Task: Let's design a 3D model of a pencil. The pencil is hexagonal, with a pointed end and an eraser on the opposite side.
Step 102:
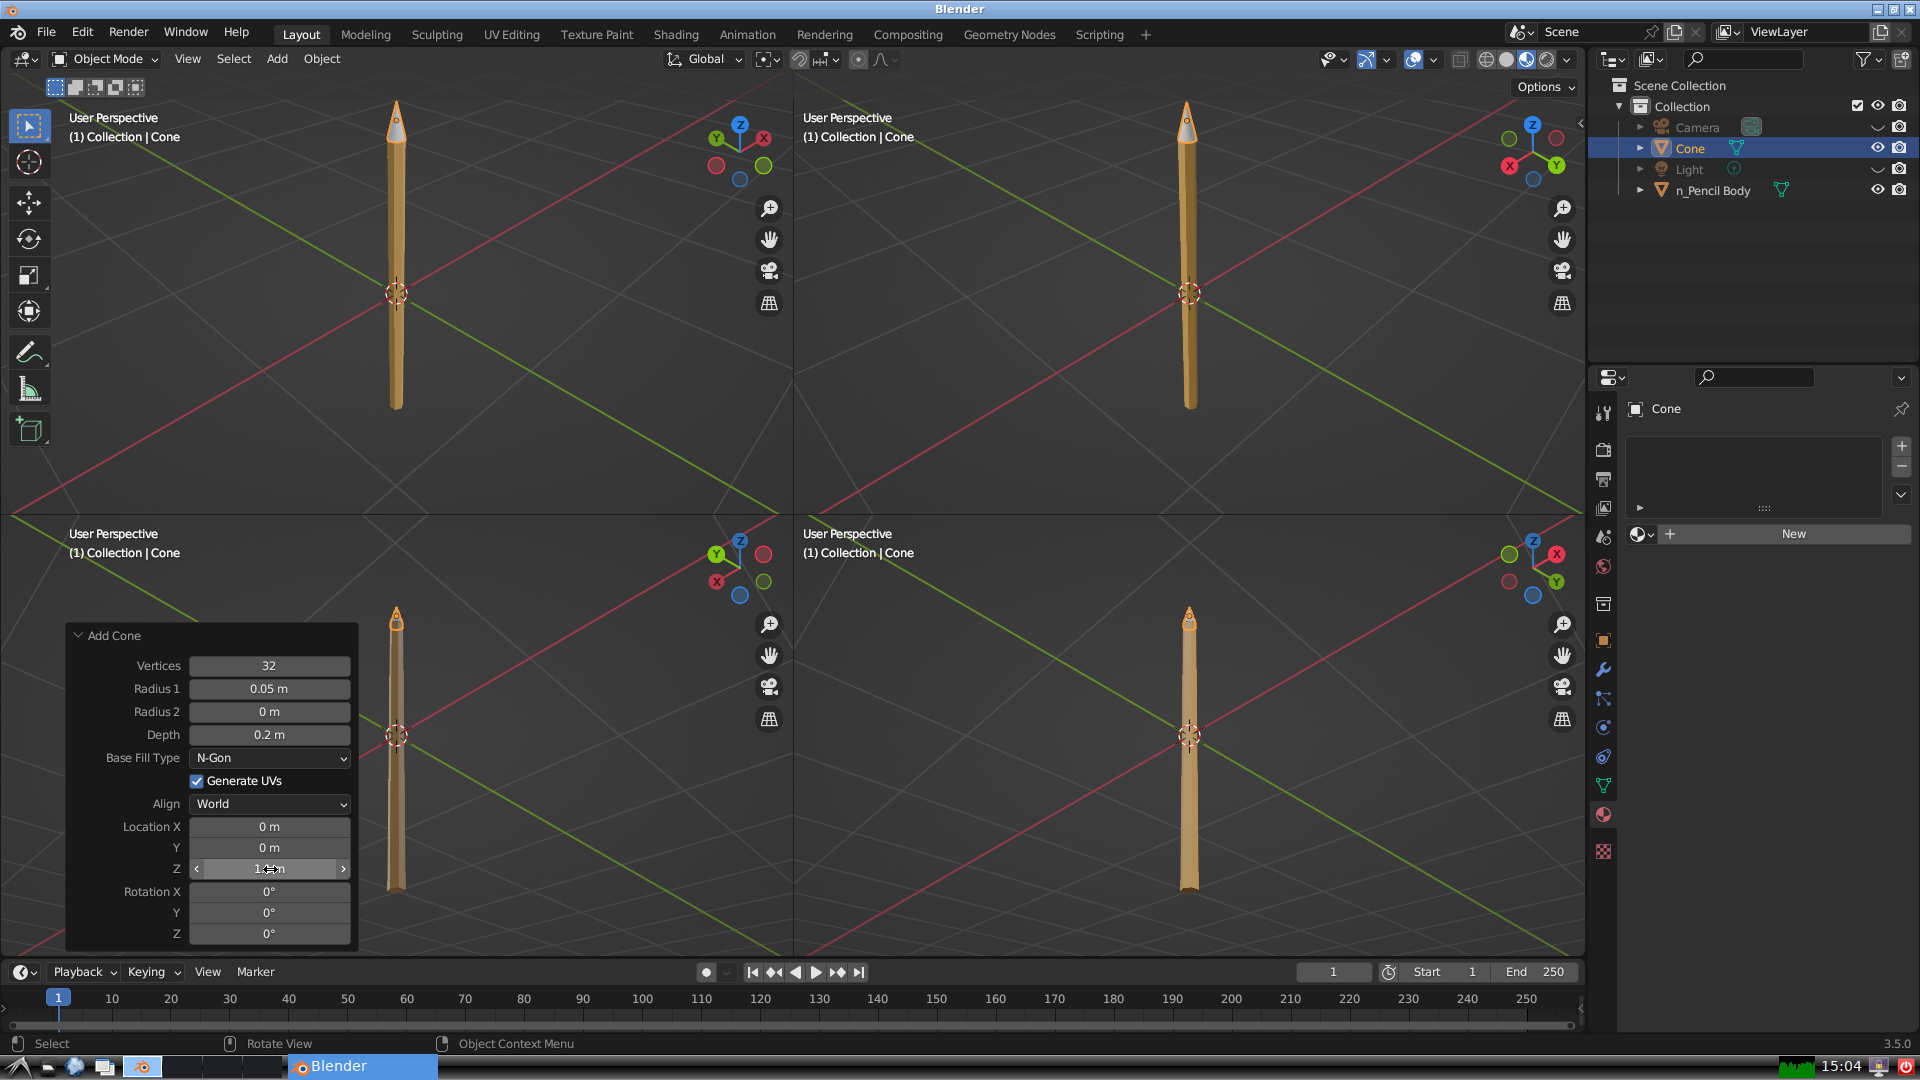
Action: {"mouse_move": [1608, 631]}